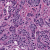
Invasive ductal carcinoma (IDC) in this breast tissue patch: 1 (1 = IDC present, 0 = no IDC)